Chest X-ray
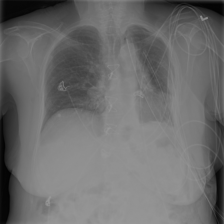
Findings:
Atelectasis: negative
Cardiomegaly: negative
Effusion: negative
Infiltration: negative
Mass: negative
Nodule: negative
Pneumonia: negative
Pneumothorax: positive
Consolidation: negative
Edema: negative
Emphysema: negative
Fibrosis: negative
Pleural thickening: negative
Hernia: negative